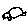
Label: car